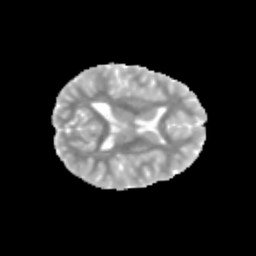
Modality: MD
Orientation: axial
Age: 11
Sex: female
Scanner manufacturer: siemens
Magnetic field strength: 3 T
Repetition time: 3.8 s
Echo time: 0.07 s